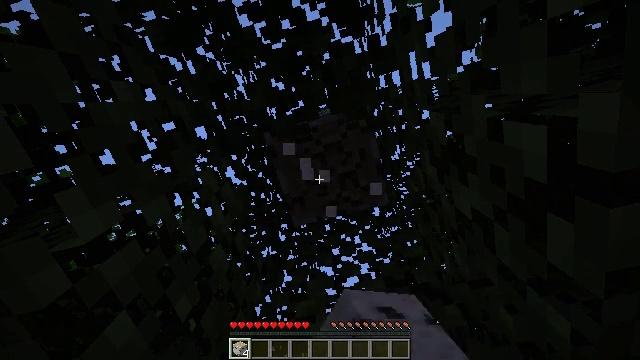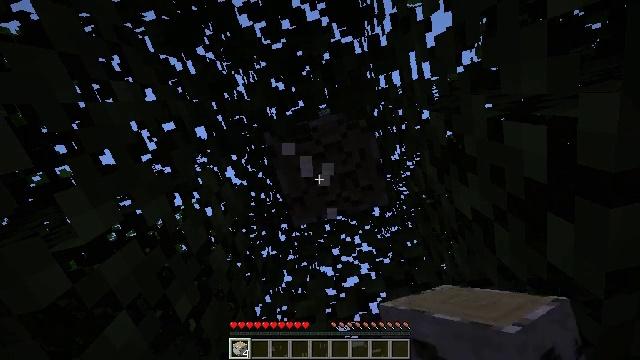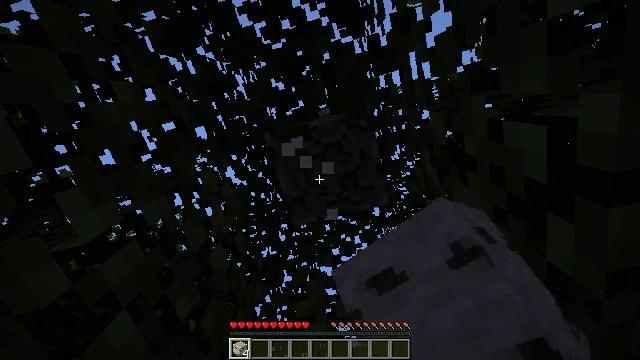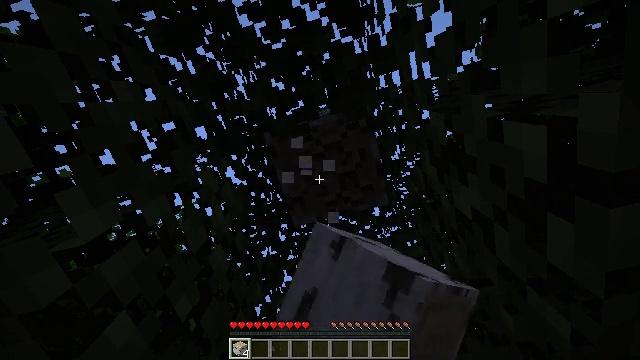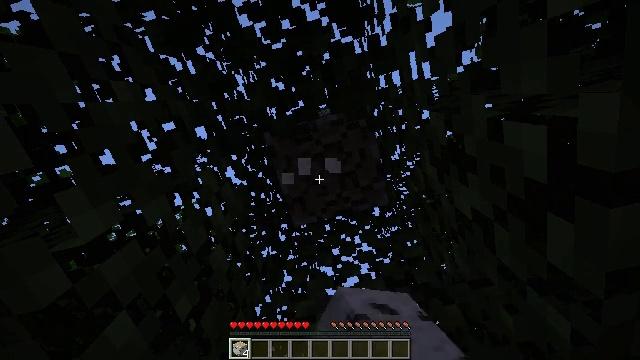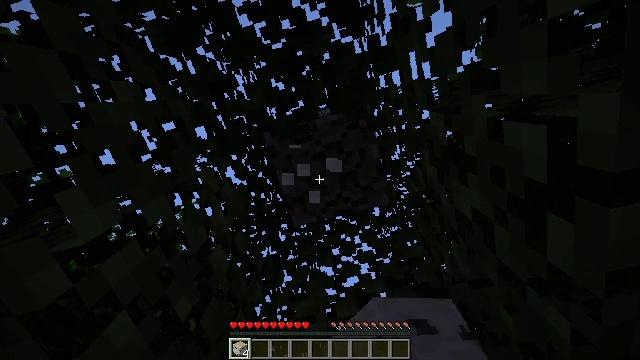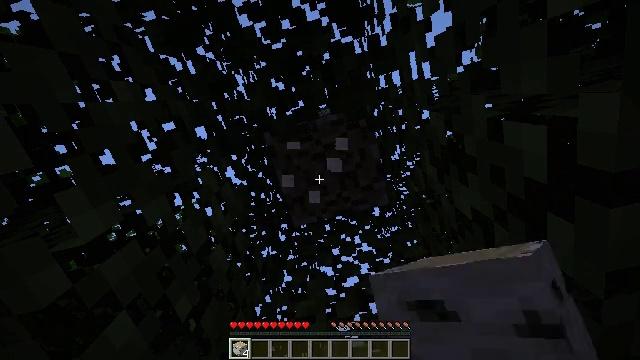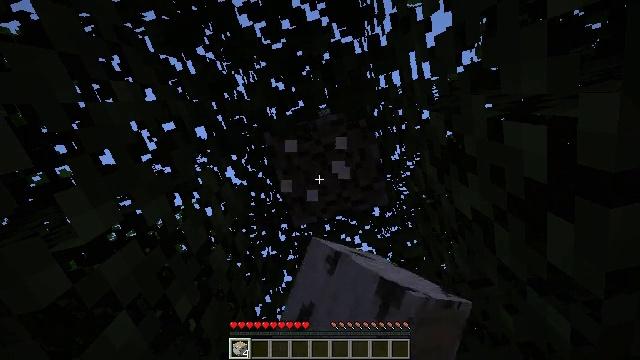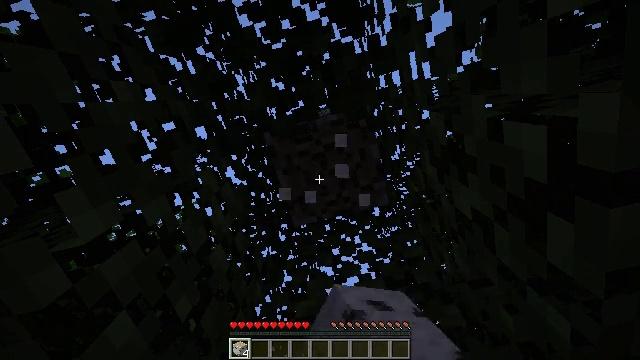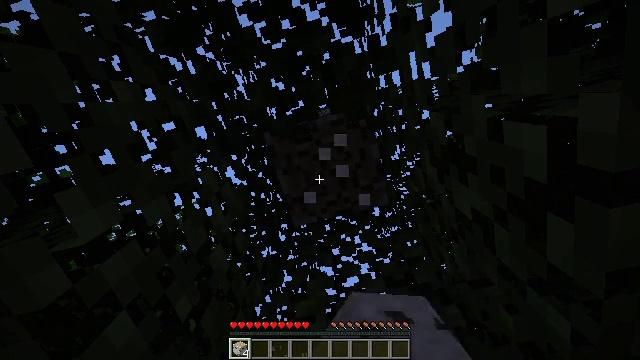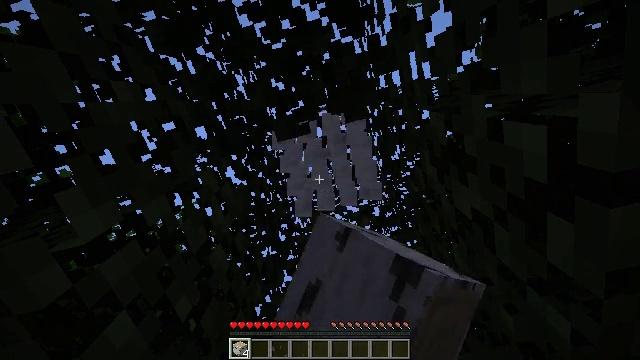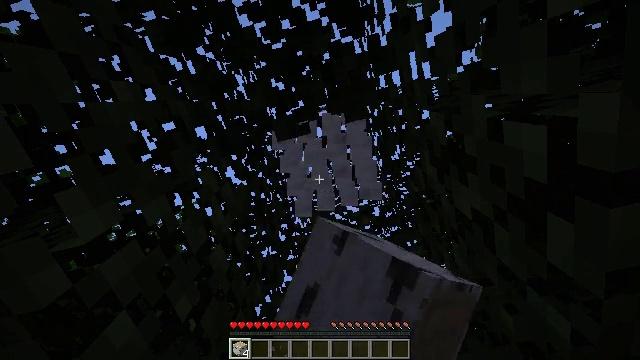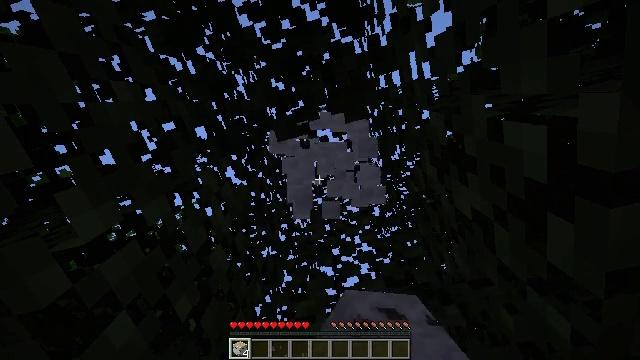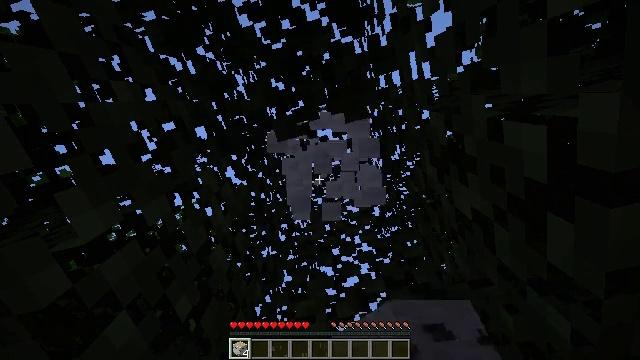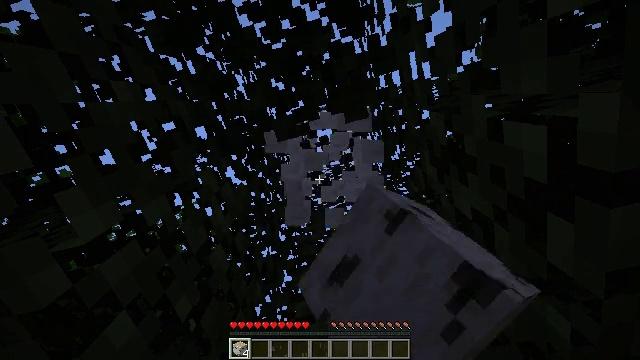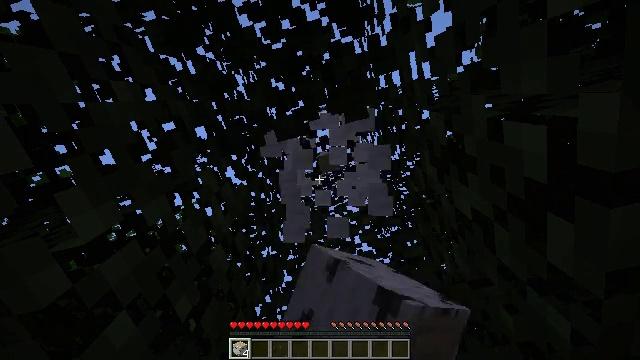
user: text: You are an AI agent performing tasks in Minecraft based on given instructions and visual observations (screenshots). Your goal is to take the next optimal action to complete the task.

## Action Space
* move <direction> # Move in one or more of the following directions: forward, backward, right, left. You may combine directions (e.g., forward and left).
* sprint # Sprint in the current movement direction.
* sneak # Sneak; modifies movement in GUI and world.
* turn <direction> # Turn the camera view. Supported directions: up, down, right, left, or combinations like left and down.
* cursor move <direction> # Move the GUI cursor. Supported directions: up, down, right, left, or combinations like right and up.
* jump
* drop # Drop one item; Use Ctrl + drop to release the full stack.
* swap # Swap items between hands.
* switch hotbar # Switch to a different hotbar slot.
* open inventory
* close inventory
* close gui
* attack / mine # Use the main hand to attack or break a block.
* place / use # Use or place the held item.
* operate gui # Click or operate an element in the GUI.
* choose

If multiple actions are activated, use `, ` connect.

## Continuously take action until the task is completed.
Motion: motion action
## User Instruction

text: Break the birch log in the forest.
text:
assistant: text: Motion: attack / mine
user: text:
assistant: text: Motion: attack / mine
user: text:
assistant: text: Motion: attack / mine
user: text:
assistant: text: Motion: attack / mine
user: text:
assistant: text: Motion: attack / mine
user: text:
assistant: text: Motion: attack / mine
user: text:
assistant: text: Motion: attack / mine
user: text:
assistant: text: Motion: attack / mine
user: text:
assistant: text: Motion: attack / mine
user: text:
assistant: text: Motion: attack / mine
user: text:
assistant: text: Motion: attack / mine
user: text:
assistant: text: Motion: attack / mine
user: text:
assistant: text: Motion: attack / mine
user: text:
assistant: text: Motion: attack / mine
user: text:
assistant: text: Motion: attack / mine
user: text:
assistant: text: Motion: attack / mine